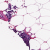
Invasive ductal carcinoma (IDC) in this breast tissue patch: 0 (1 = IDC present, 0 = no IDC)